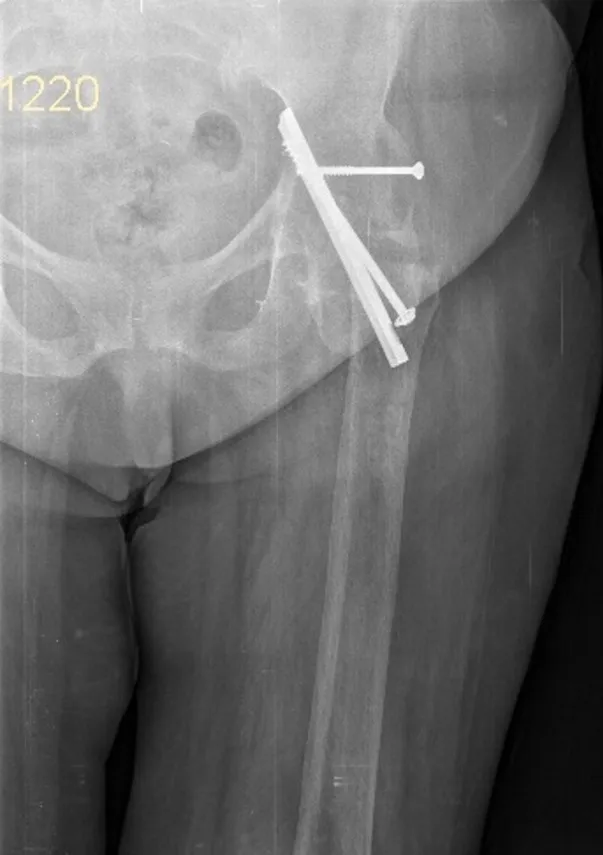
Preoperative X-ray.
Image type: radiology (x_ray)